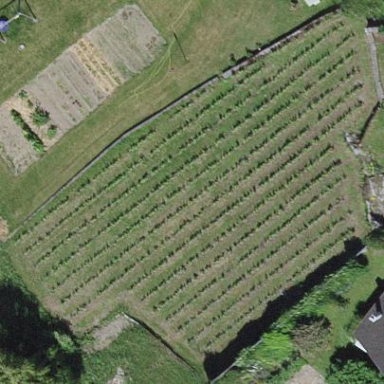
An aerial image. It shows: Beautiful vineyard in the countryside.